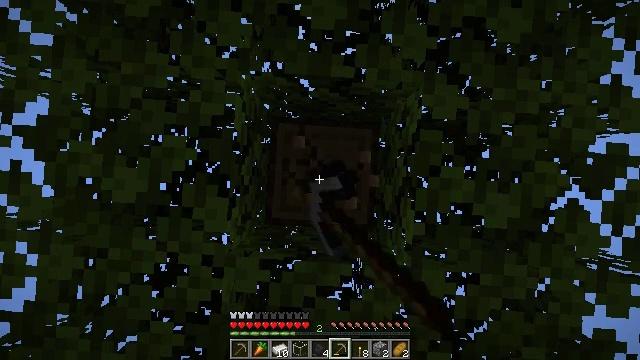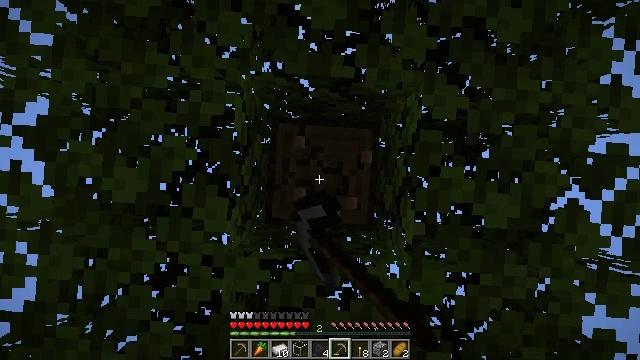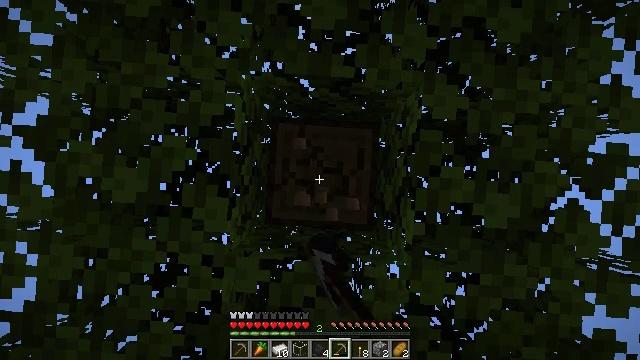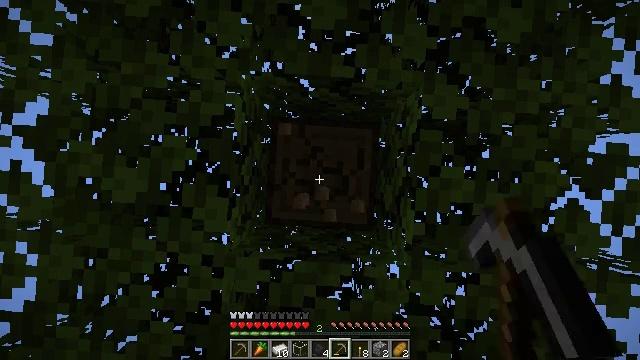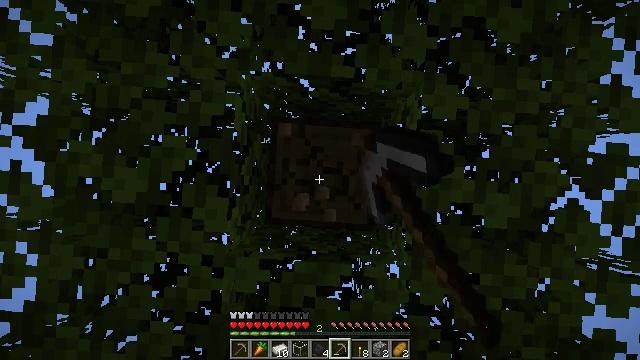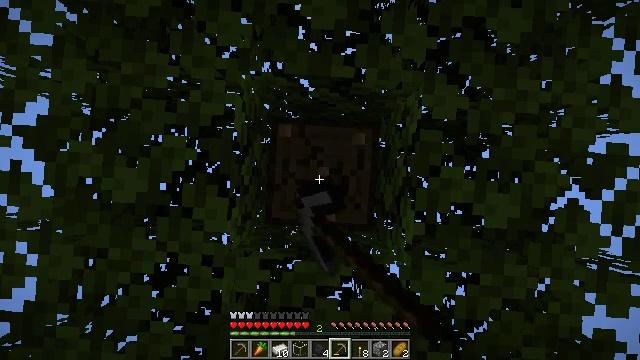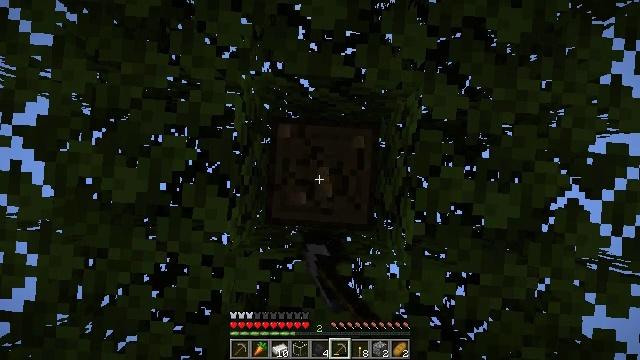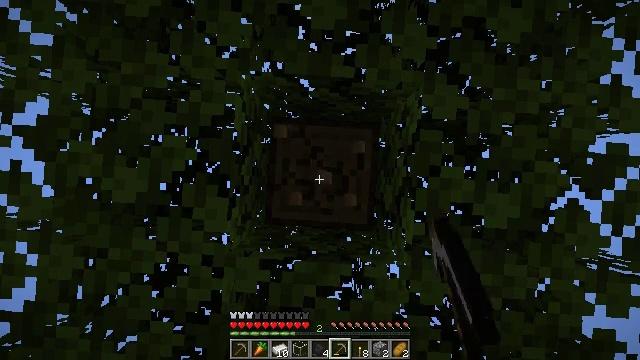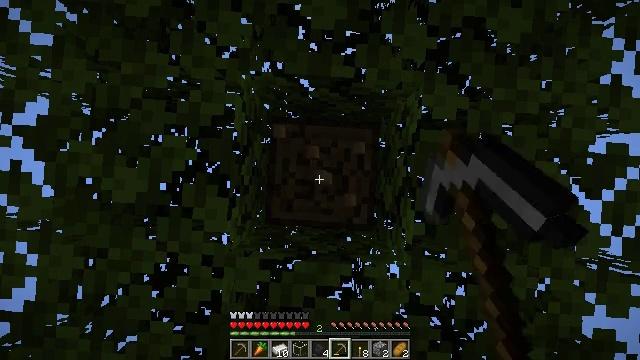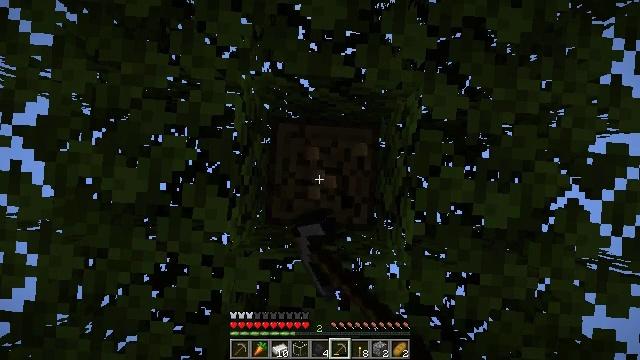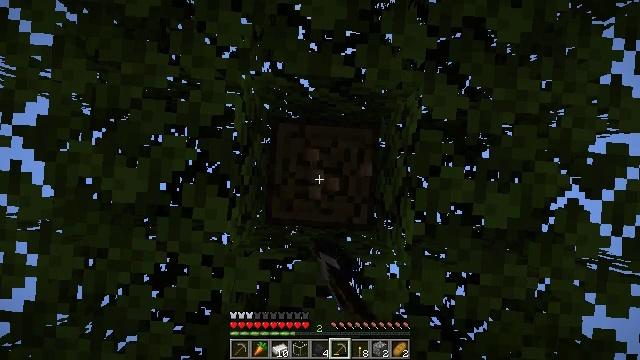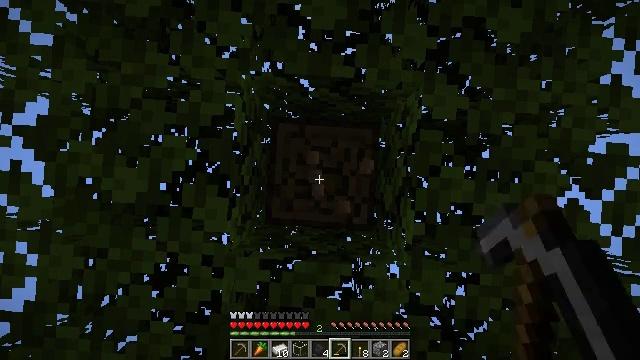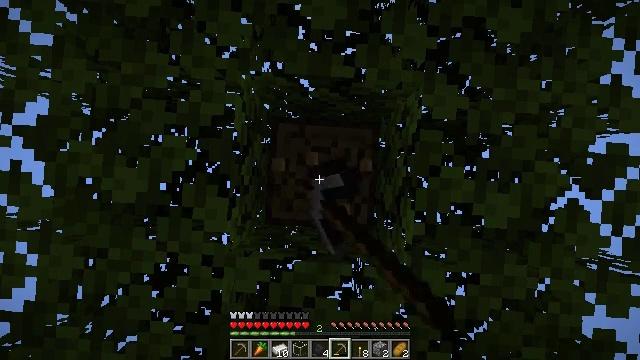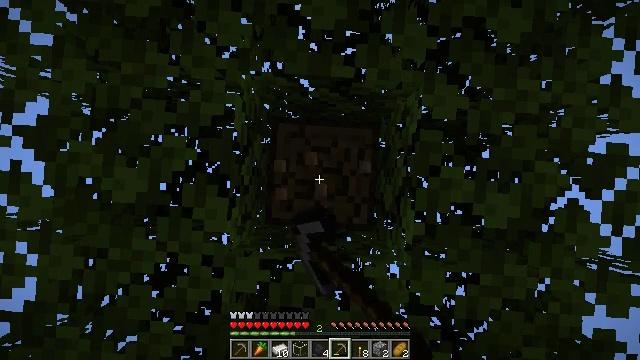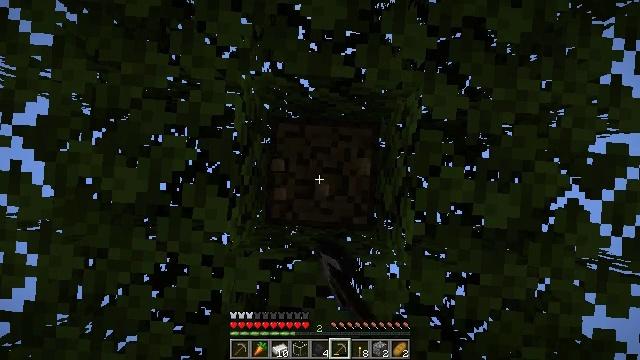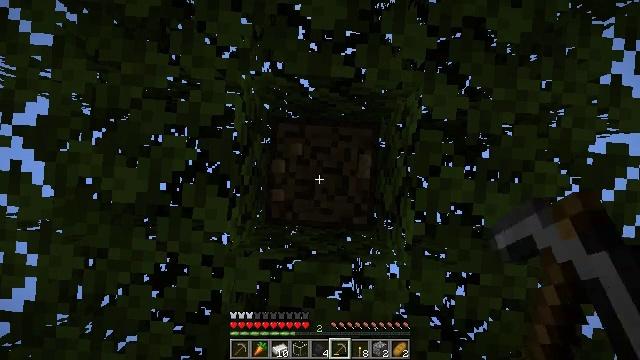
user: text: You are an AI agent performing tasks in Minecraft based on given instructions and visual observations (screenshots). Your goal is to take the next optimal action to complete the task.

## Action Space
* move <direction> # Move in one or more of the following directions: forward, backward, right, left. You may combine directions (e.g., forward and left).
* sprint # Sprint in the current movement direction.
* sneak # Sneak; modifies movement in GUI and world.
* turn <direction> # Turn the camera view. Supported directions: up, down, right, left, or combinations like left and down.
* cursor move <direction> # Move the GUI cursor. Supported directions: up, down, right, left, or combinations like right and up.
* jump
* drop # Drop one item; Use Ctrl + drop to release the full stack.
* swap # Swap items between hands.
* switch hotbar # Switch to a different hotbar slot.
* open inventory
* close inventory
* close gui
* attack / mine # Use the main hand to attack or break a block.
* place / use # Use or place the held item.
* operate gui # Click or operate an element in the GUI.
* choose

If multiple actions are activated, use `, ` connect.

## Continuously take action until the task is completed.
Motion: motion action
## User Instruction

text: Cut down the tree and harvest oak logs.
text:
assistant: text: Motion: attack / mine
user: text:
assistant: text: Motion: attack / mine
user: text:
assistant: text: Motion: attack / mine
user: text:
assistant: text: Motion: attack / mine
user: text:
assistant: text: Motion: attack / mine
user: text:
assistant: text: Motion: attack / mine
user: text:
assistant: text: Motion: attack / mine
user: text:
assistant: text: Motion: attack / mine
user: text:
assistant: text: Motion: attack / mine
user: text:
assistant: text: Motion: attack / mine
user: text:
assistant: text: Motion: attack / mine
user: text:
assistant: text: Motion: attack / mine
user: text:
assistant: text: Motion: attack / mine
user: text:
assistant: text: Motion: attack / mine
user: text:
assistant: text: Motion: attack / mine
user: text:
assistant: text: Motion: attack / mine
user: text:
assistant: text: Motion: attack / mine
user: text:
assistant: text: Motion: attack / mine
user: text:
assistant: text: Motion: attack / mine
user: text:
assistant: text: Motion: attack / mine
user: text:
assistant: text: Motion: attack / mine
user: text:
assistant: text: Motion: attack / mine
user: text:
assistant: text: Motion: attack / mine
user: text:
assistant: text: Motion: attack / mine
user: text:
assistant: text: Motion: attack / mine
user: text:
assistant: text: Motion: attack / mine
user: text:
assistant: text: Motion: attack / mine
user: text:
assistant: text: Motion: attack / mine
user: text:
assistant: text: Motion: attack / mine
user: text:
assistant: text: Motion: attack / mine